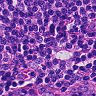
Metastatic tissue present: no